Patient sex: F
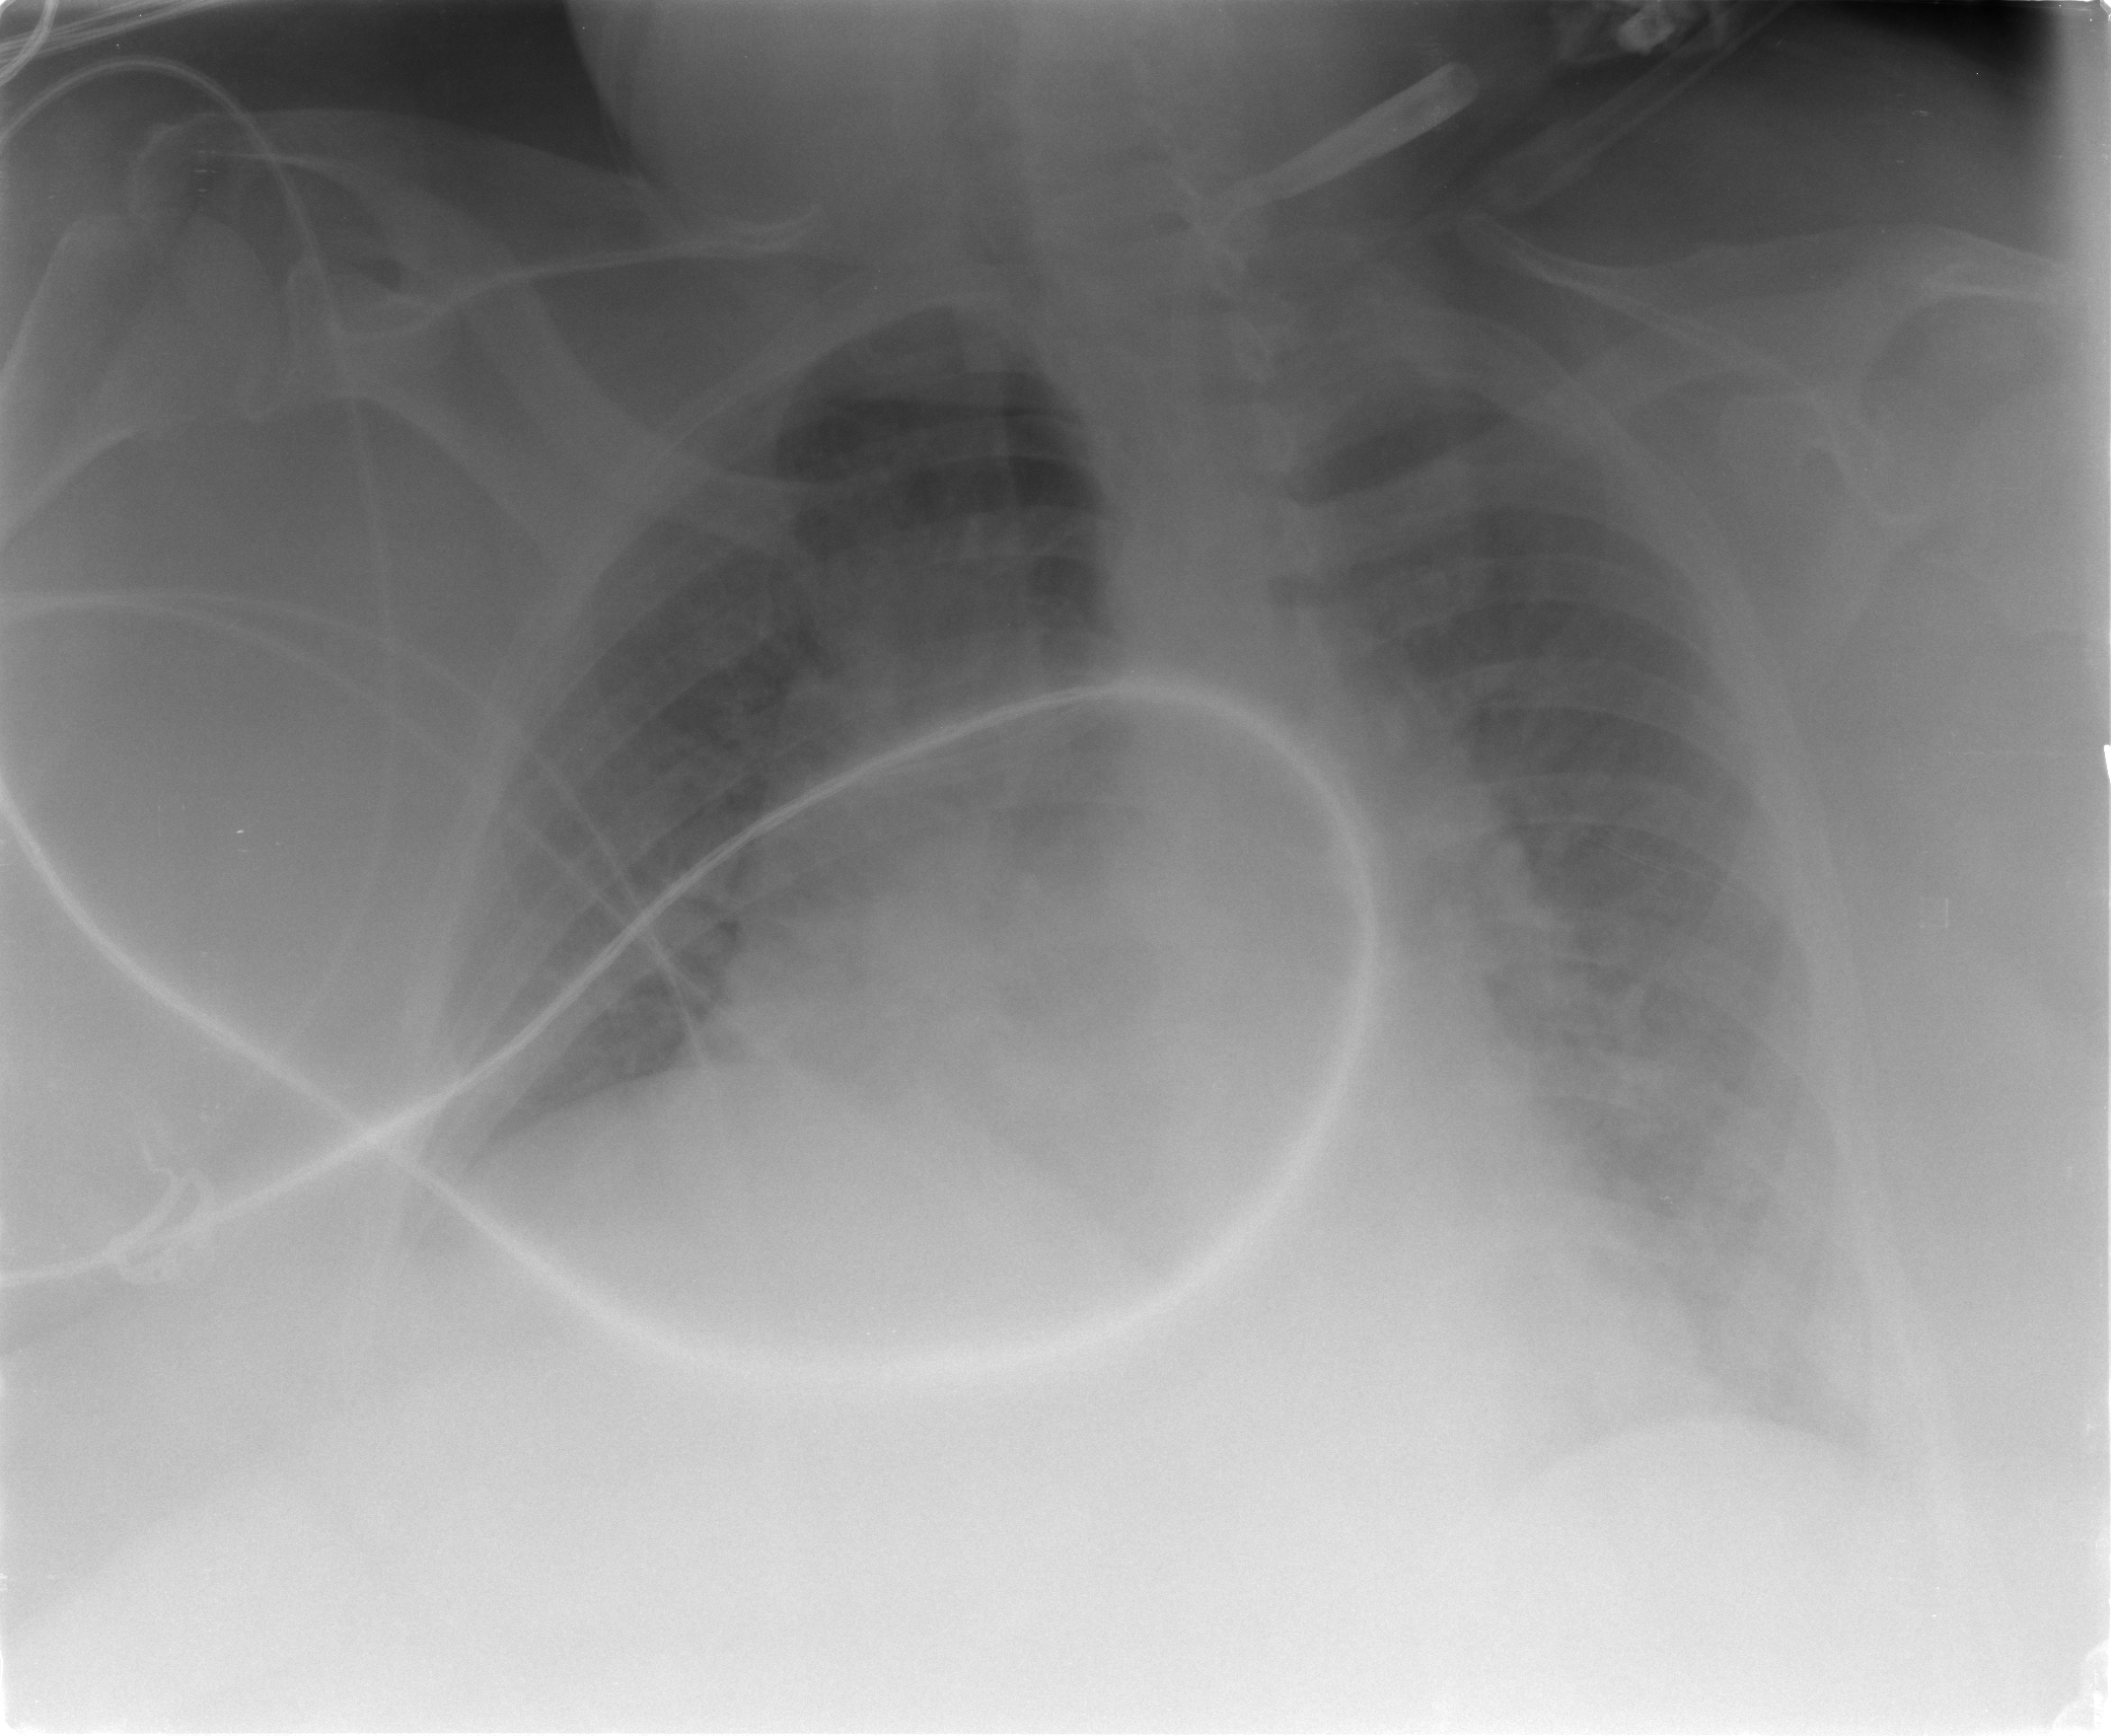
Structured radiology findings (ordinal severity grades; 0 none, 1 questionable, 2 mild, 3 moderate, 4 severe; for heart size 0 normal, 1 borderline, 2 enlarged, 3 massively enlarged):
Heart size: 2
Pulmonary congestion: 2
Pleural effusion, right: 2
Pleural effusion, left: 2
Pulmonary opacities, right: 0
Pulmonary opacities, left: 0
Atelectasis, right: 0
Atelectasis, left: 0